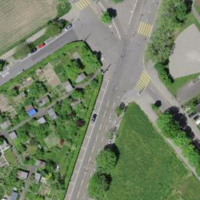
EUNIS habitat code: 53
Species observed at this site:
Fringilla coelebs